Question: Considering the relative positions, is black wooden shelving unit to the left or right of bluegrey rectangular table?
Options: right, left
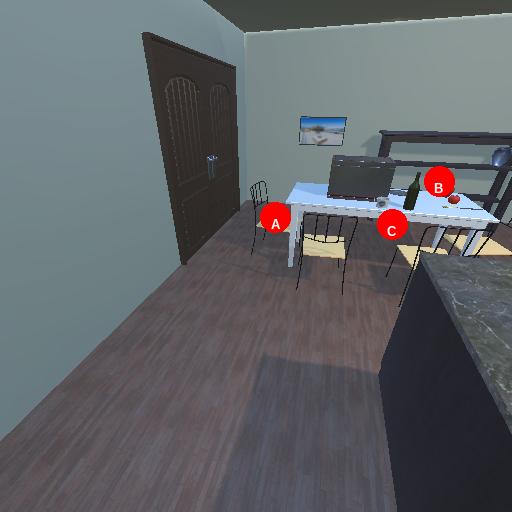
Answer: right